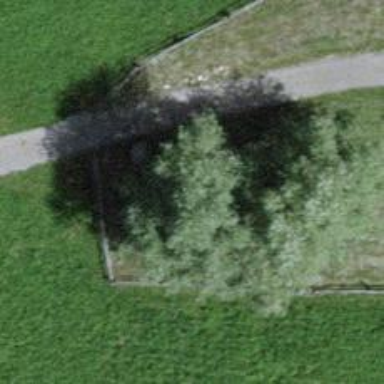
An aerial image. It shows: Broadleaved deciduous tree located in park.